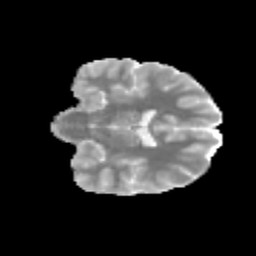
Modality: MD
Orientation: coronal
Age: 13
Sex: male
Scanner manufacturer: siemens
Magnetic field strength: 3 T
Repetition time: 3.8 s
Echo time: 0.07 s